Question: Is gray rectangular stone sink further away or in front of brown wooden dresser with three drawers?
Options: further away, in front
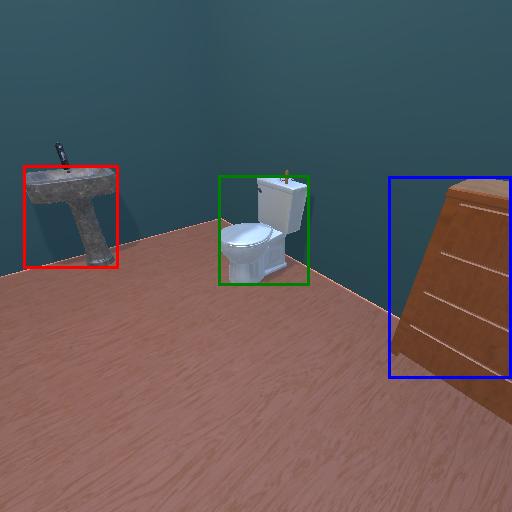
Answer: further away